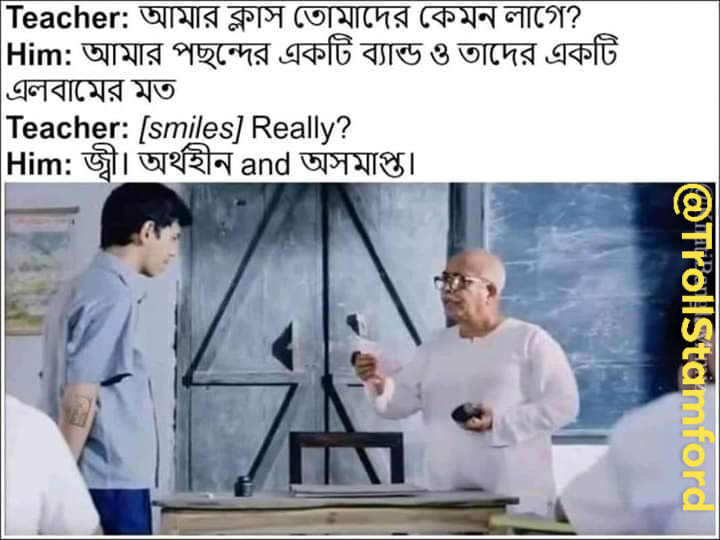
Caption: Teacher: আমার ক্লাস তোমাদের কেমন লাগে ?   Him :  আমার পছন্দের একটি ব্যান্ড ও তাদের একটি এলবামের মত     Teacher : Really ?   Him: জী অর্থহীন and  অসমাপ্ত
Label: non-hate